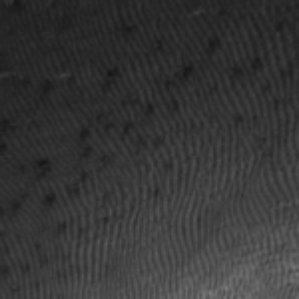
Label: frost